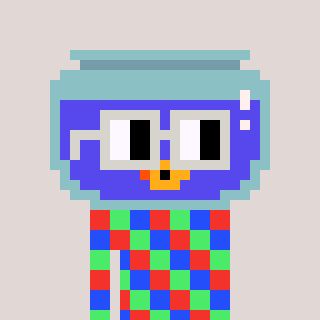
a pixel art character with square light gray glasses, a goldfish-shaped head and a gold-colored body on a warm background